Question: I am having trouble trying to put in data for this project I'm working on. I have three 'GridViews' that I want to fill with three sets of data from a query. The code below only generates the three grids; all of them are duplicating the third set.
What I'm trying to do is get the first set and put it into the first grid, get the second set and put it into the second grid, and third set into the third grid.
I don't know why it is retrieving only the last set. I think it has something to do with the adaptor method?
'''
public partial class _Default : System.Web.UI.Page
{
protected void Page_Load(object sender, EventArgs e)
{
DataTable dt = new DataTable();
DataTable dt2 = new DataTable();
DataTable dt3 = new DataTable();
SqlConnection conn = new SqlConnection(ConfigurationManager.ConnectionStrings["ISALog1ConnectionString"].ToString());
SqlCommand cmd = new SqlCommand("exec ProxyReport", conn);
cmd.CommandTimeout = 200;
SqlDataAdapter ad = new SqlDataAdapter(cmd);
ad.Fill(dt);
ad.Fill(dt2);
ad.Fill(dt3);
GridView1.DataSource = dt;
GridView1.DataBind();
GridView2.DataSource = dt2;
GridView2.DataBind();
GridView3.DataSource = dt3;
GridView3.DataBind();
}
}
'''
Here is what it is getting, it is getting the last set at the bottom and duplicating that one 3 times. I understand the the code does the same thing which is why it duplicates, but why the third set and not the first or middle one? How do i get the first grid to have the first set, and the second to have second set?

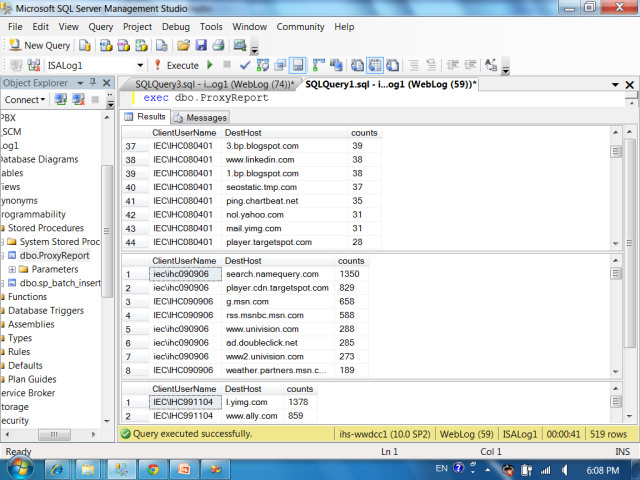
Answer: try with dataset, and get datatable from dataset.
'''
DataSet dataSet = new DataSet();
SqlDataAdapter ad = new SqlDataAdapter(cmd);
ad.Fill(dataSet);
GridView1.DataSource = dataset.Tables[0];
GridView1.DataBind();
GridView2.DataSource = dataset.Tables[1];
GridView2.DataBind();
GridView3.DataSource = dataset.Tables[2];
GridView3.DataBind();
'''